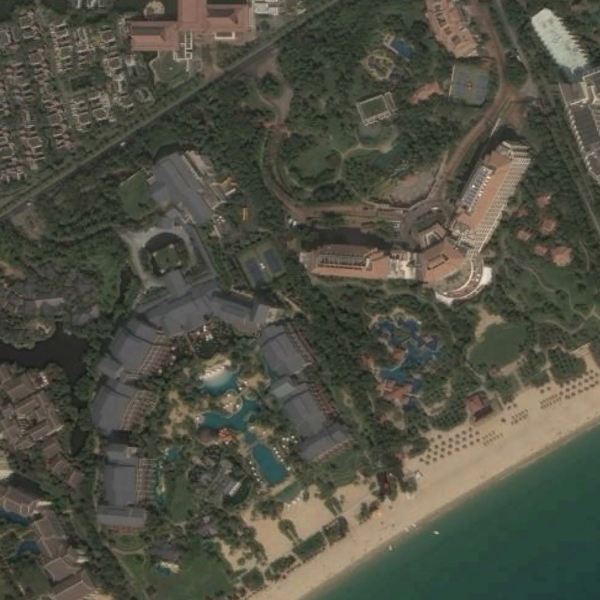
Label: Resort